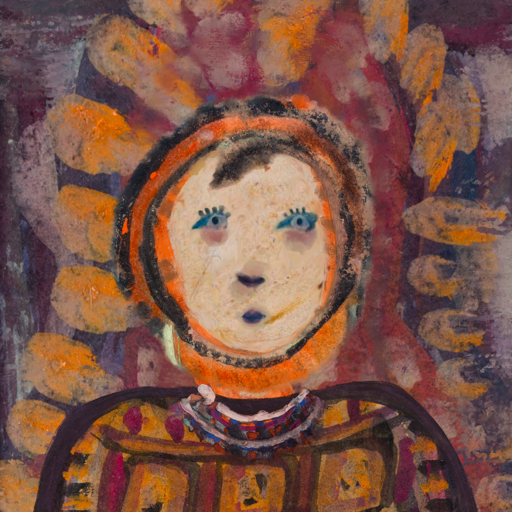
Background: Doll, Head And Neck Front: Rupkatha, Face Front: Hill_Girl, Bust: Doll, Hair Front: Childish, Head Accessory: Blank, Second Necklace: Blank, Necklace: Hypocrite_1, Baby: Blank